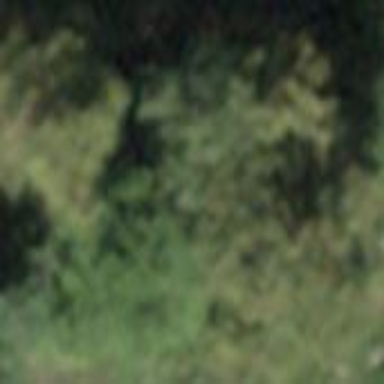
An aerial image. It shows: Forest area.